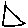
Label: triangle